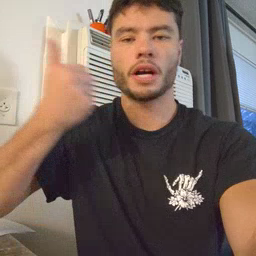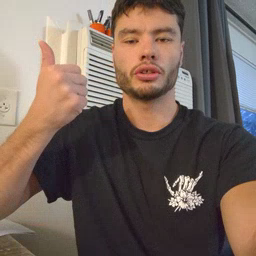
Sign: better